Question:
DocX document = DocX.Load(@"F:\BIIT\Project\LetterTemplate\sample.docx");
'''
//Insert a Text into the document.
Paragraph p3 = document.InsertParagraph();
p3.Append("to introduce ").Italic().Font(new FontFamily("Times New Roman"));
p3.Append(txtname.Text);
p3.Append(" S/o ").Italic();
p3.Append(txtfathername.Text);
p3.Append("of our institute was enrolled in");
p3.Append(txtprog.Text);
p3.Append("program under University registration No. ");
p3.Append(txtaridNo.Text);
p3.Append("during academics session ");
p3.Append(txtsession.Text);
p3.AppendLine();
p3.AppendLine();
p3.AppendLine("In this connection I would request you to provide him the opportunity to acquire practical knowledge and would appreciate your willingness to accept him as");
p3.Append("internee").Bold();
p3.AppendLine("in your esteemed organization");
p3.AppendLine();
document.Save();
'''
OUTPUT
to introduce - our institute was enrolled in(BSCS)program under University registration academics session 2013-2017
In this connection I would request you to provide him the opportunity to acquire practical knowledge and would appreciate your willingness to accept him asinternee
in your esteemed organization
to introduce S/o our institute was enrolled in(BSCS)program under University registration No. academics session
In this connection I would request you to provide him the opportunity to acquire practical knowledge and would appreciate your willingness to accept him asinternee
in your esteemed organization
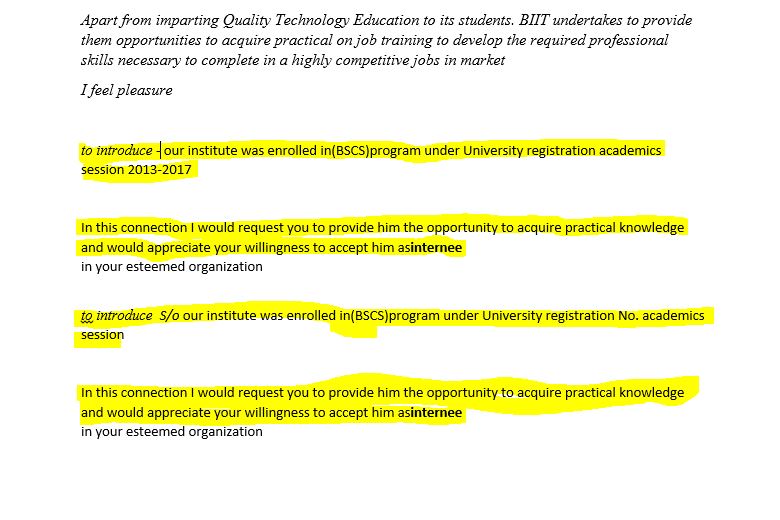
Answer: As I looked in the code, you can't make that if you use Load and Save, because you are opening the document and append text.
So you have the option to create a new document, and append the text, or also you can use SaveAs as saving method, and make a differente filename for each document you create.